Question: This sheet i want to fill out and based on the values i choose here, the value in cell G
should be copied to the sheet Sittard
![This sheet i want to fill out and based on the values i choose here, the value in cell G
should be copied to the sheet Sittard](https://i.stack.imgur.com/GfLV2.png)
The sheet Sittard looks like this

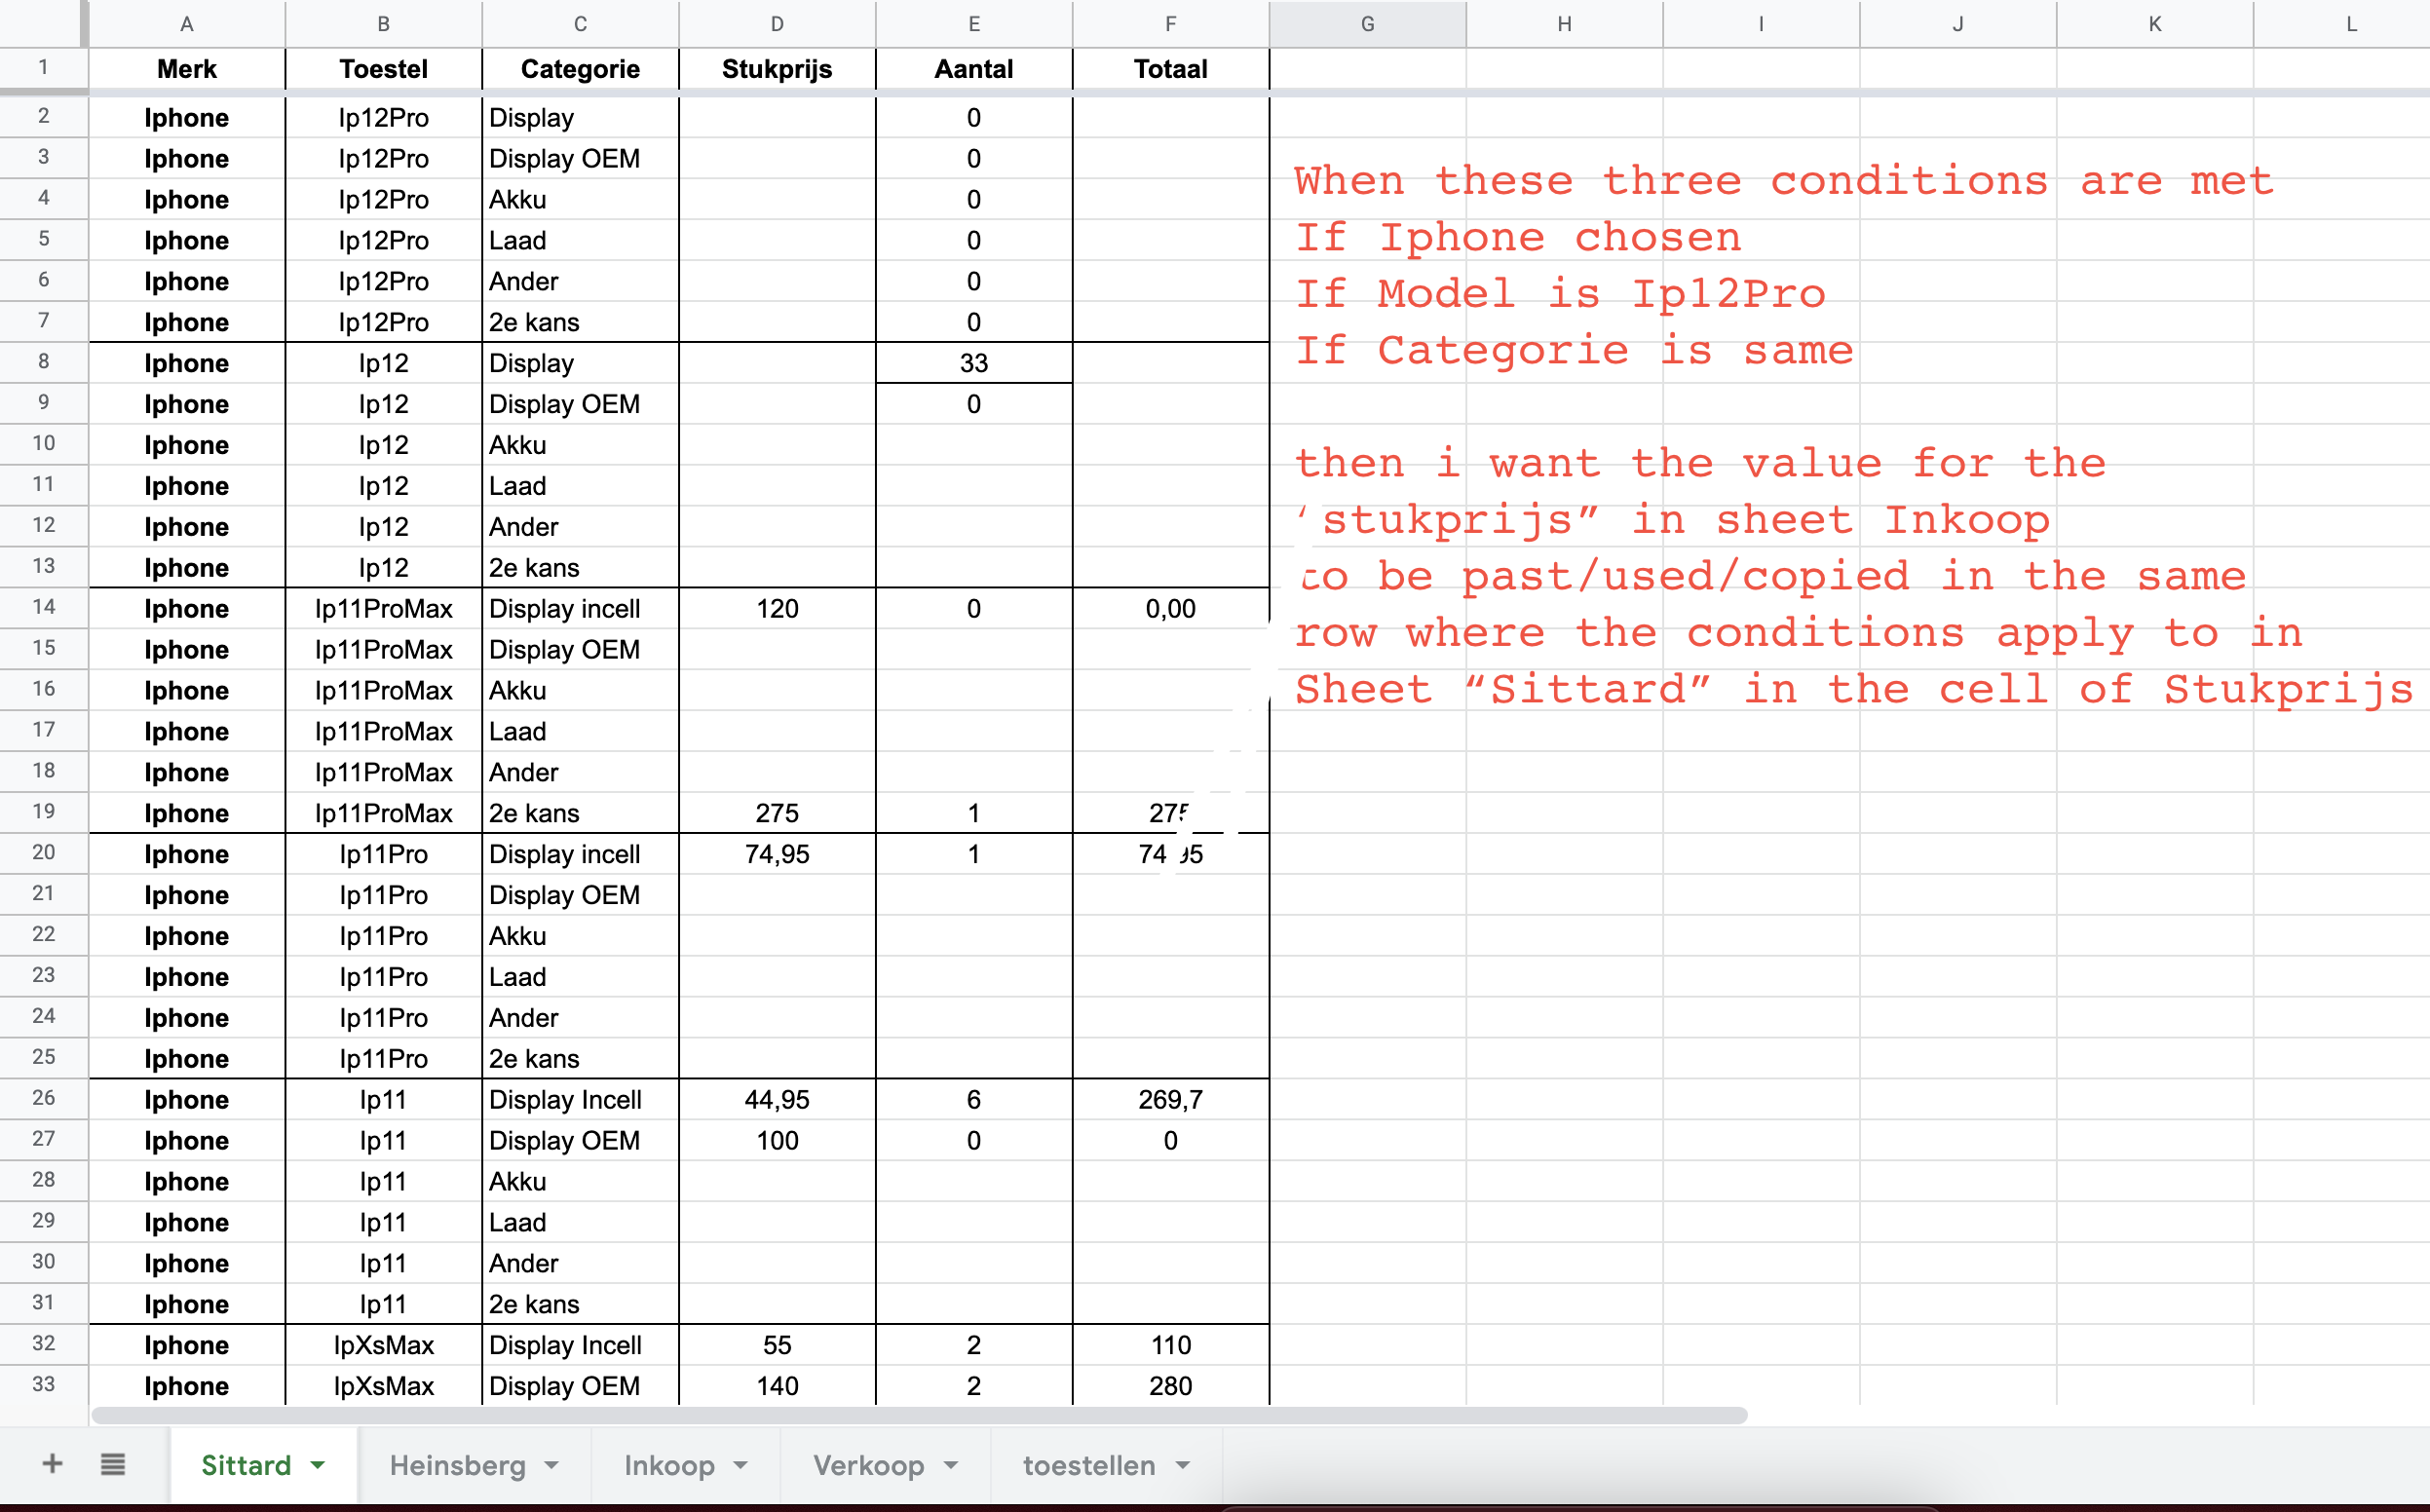
Answer: use in D2:
'''
=ARRAYFORMULA(IFNA(VLOOKUP(A2:A&B2:B&C2:C;
{Inkoop!D2:D&Inkoop!E2:E&Inkoop!F2:F\ Inkoop!G2:G}; 2; 0)))
'''
or in D1:
'''
={"Stukprijs"; ARRAYFORMULA(IFNA(VLOOKUP(A2:A&B2:B&C2:C;
{Inkoop!D2:D&Inkoop!E2:E&Inkoop!F2:F \Inkoop!G2:G}; 2; 0)))}
'''